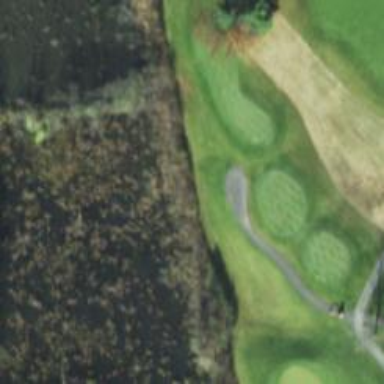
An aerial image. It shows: Path for both road and golf.